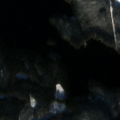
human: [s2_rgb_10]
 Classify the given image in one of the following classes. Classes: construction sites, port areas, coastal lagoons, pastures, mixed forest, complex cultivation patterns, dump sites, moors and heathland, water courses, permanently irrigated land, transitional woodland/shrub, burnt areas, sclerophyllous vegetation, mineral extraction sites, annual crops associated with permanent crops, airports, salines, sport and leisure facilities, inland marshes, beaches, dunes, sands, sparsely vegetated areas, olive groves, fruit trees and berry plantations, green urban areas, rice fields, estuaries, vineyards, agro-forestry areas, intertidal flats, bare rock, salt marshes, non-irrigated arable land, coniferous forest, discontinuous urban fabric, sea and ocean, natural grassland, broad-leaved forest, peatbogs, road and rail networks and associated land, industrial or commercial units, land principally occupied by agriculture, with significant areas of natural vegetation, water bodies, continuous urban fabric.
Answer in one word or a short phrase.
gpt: coniferous forest, mixed forest, water bodies